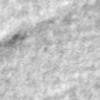
Label: no_change